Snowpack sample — Buffalo Mountain, Silverthorne, Colorado, USA (1/25/25, 10:11 AM MST)
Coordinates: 39.6222, -106.1139
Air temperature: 22 °F
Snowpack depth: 110 cm
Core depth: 40 cm
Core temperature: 46.4 °F
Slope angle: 12°, slope face: 102°
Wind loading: high
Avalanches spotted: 0
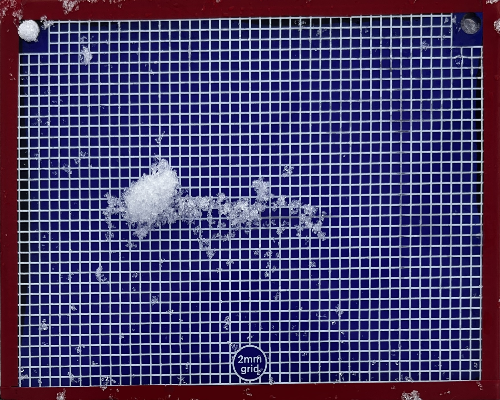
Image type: profile
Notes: No avalanches nearby, collected on the outskirts of a fire break 15 meters from the treeline, on way to Buffalo and Red Mountain